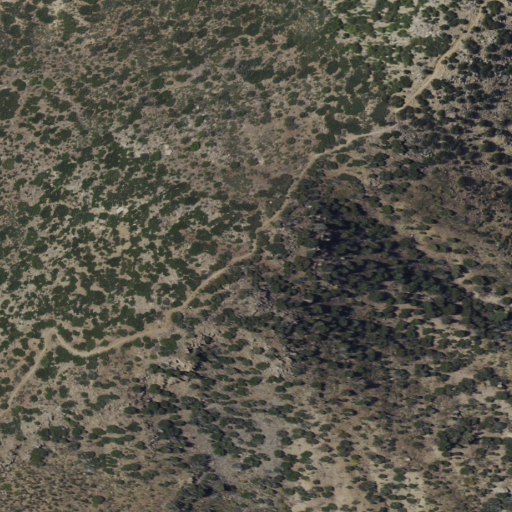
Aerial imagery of ridge(s) in California named Redonda Ridge containing shrub, open development, and low intensity development